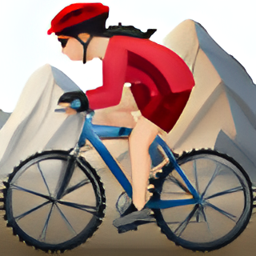
Name: woman mountain biking type 1 2
Emoji: 🚵🏻‍♀️
Group: People & Body
Sub-group: person-sport